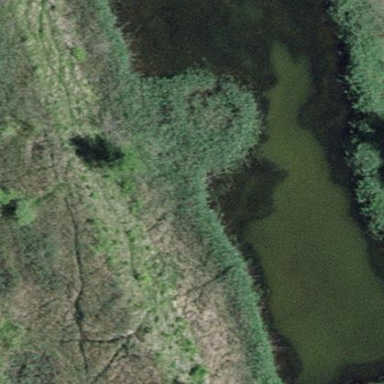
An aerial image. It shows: Beautiful lake surrounded by nature.